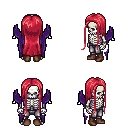
a pixel art fantasy rpg character, male body template, skeleton, purple wings, metal pants, ruby red extra-long hairstyle, brown shoes, four views (front, back, left, right), 2x2 character sprite sheet, small pixel art, hard edges, no anti-aliasing